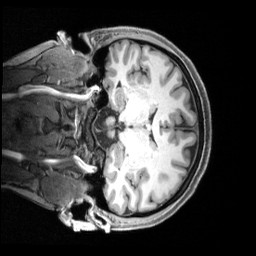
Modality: T1w
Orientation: coronal
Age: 28
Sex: female
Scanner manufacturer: siemens
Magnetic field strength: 3 T
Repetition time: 2.4 s
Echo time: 0.00219 s